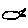
Label: fish